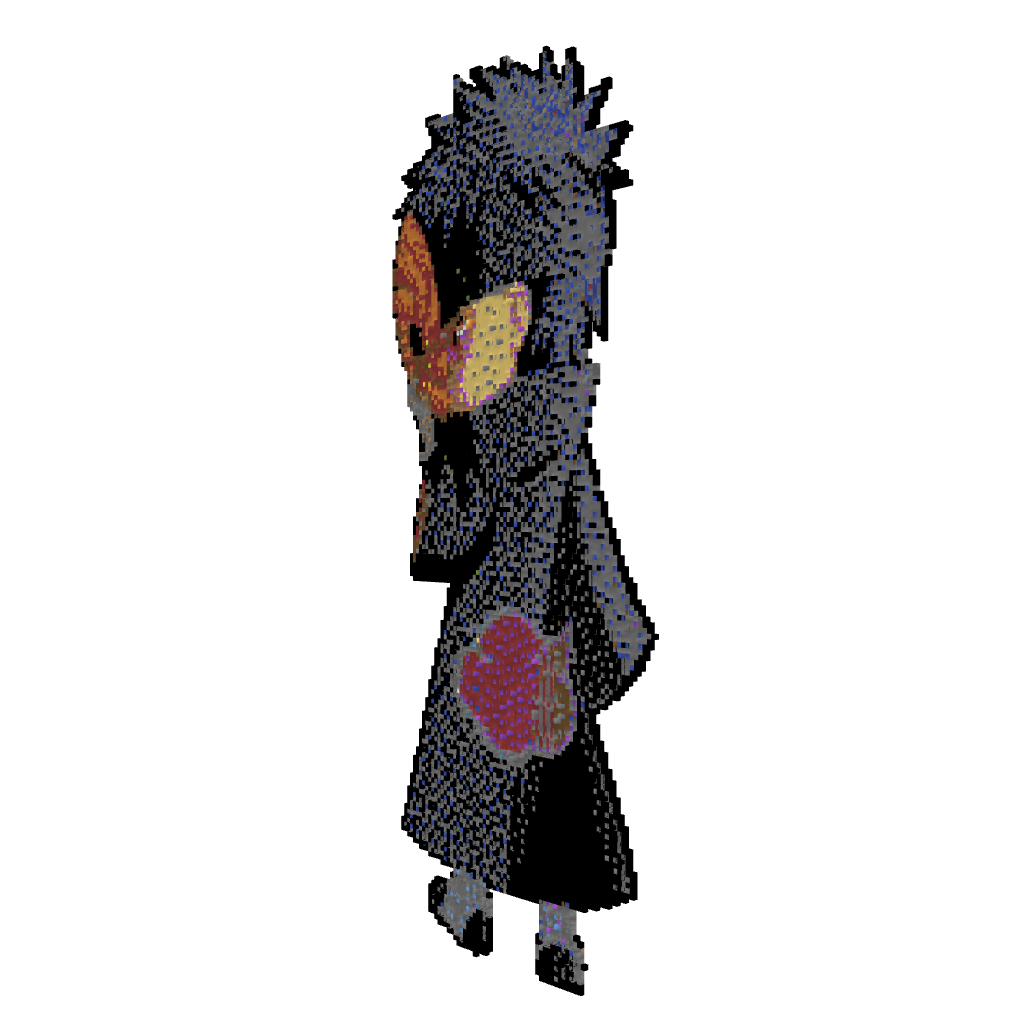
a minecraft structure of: TOBI CHIBI high quality